Question: I have a problem with popups when I call iframe.
Here is a picture:

I don't want to get this popup.
This is my script:
'''
function readfile() {
alert(document.getElementById('iframe').contentDocument.body.firstChild.innerHTML);
'''
This is the call from text link:
'''
<li><a href="e90_data/sasija/prazno.txt" style="text-decoration: none" target="iframe_a">Prazno</a></li>
'''
This is the iframe on the end of the page:
'''
<iframe id='iframe' name="iframe_a" src = 'demo_iframe.htm' est.align="top" width=900px height=550px > <p>Vas browser ne podrzava IFRAME!.</p> </iframe>
'''
On Chrome it appears normally, without a popup.
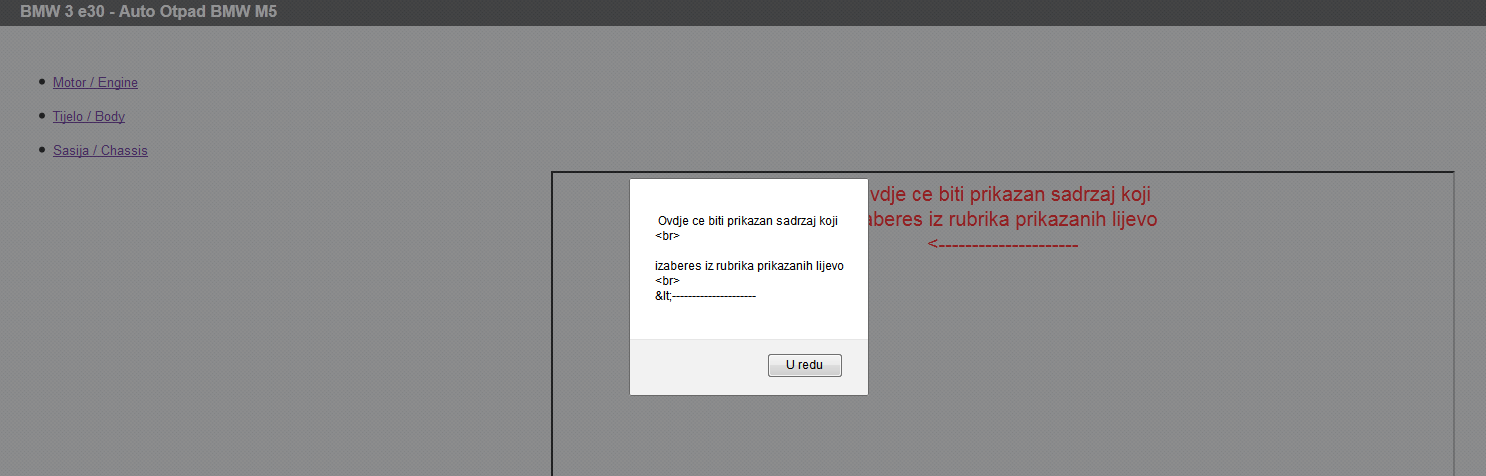
Answer: From <URL>
> From the DOM iframe element, scripts can get access to the window object of the included HTML page via the contentWindow property. The contentDocument property refers to the document element inside the iframe (this is equivalent to contentWindow.document), but is not supported by Internet Explorer versions before IE8.
I think you want to be using contentWindow.